Question: I'm using Constraints within my app and have have a reasonable level of success so far; everything visual object in the gif below is Constrained.
The issue is that when selected, tiles leap to another location before animating to the final, correct destination.
From a code perspective, on a tile click, higher priority positioning Constraints are applied to the tile, the tile is added as a subview to the blue area, then animation is performed.
Can anyone shed a little light on what's happening here?
Thanks

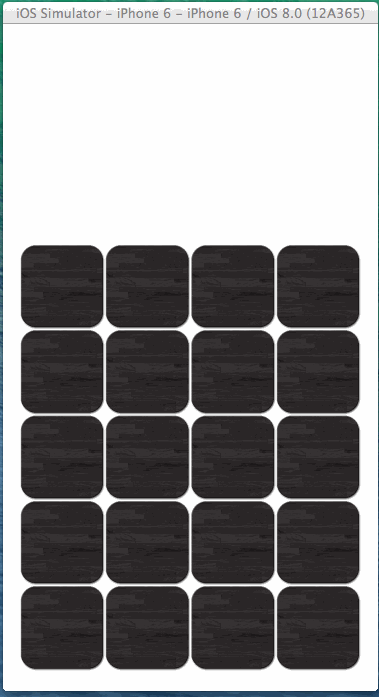
Answer: Based on the behavior I'm seeing in your gif, I would guess that when you move the tile views between superviews (the blue area vs. the larger white area), the view jumps to it's current frame position (within the coordinate system of the old superview), but now in the coordinate system of the new superview.
The solution, I think, would be to translate the final position in the new superview to a position in the current superview, perform the animation, and only when the animation completes would you move the view to it's new superview.
Does that make sense?